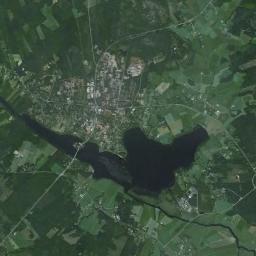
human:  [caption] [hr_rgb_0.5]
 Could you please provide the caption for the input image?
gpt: There are several roads beside the lake .

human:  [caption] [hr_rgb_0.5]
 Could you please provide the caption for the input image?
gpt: The lake lies in fields and residential areas and the water is dark blue .

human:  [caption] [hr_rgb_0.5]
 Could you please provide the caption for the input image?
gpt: The lake in the picture has a strange shape .

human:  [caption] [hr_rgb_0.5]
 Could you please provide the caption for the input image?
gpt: An irregularly shaped blue lake is surrounded by green fields, Green spaces and cities .

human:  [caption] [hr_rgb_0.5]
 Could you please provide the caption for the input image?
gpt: There are many green farmlands around the lake beside a city .